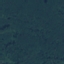
Land use / land cover: Forest